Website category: university
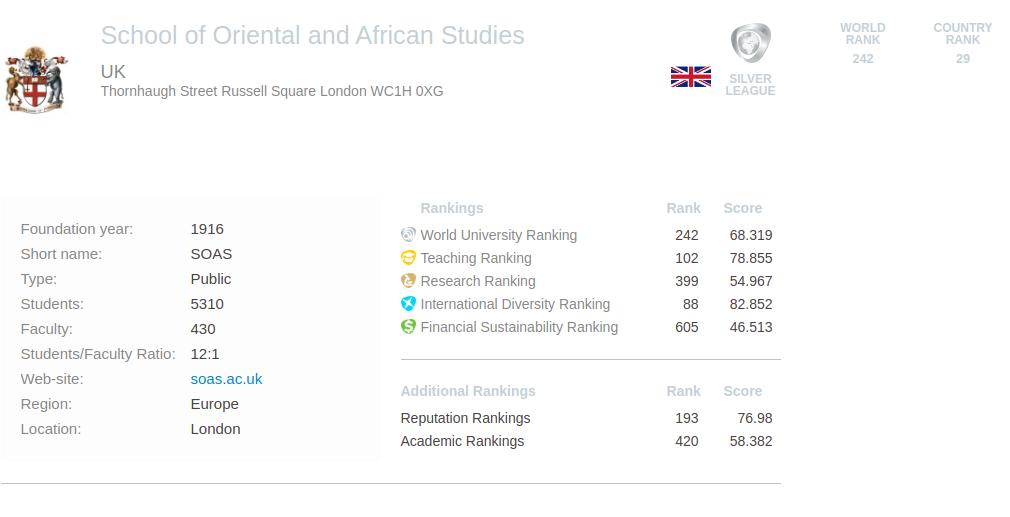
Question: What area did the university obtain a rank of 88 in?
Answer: International Diversity Ranking

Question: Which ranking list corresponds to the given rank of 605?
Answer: Financial Sustainability Ranking

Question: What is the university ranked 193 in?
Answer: Reputation Rankings

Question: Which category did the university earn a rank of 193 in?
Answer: Reputation Rankings

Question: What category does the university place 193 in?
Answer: Reputation Rankings

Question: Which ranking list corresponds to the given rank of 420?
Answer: Academic Rankings

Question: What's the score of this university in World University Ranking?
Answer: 68.319

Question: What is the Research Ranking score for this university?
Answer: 54.967

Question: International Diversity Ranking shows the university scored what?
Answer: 82.852

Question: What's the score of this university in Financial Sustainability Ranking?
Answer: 46.513

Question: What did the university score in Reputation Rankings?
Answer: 76.98

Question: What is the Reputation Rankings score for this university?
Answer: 76.98

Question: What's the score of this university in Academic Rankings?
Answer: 58.382

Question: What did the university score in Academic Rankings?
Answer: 58.382

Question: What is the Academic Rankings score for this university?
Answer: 58.382

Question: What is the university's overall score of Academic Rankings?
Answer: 58.382

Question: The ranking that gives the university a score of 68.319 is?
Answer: World University Ranking

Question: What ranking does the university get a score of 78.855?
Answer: Teaching Ranking

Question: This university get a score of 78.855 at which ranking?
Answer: Teaching Ranking

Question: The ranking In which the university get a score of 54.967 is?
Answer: Research Ranking

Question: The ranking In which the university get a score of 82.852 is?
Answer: International Diversity Ranking

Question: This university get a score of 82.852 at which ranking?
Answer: International Diversity Ranking

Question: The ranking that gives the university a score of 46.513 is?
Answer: Financial Sustainability Ranking

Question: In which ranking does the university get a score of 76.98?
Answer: Reputation Rankings

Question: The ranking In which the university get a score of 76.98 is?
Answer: Reputation Rankings

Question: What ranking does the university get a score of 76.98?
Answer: Reputation Rankings

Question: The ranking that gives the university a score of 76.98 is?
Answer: Reputation Rankings

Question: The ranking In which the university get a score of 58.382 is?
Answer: Academic Rankings

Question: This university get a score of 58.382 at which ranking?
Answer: Academic Rankings